Question: I am developing a simple program which shows a cube on the screen with lighting. I am using OpenGL ES 2.0 on an Android device. But only the bottom surface of the cube is non-transparent. Other surfaces look transparent (i think it is because of lighting. when i stop using lighting it looks like all the surfaces are non-transparent) so that you can see the surface behind it.
Here are my cube's vertices:
'''
static float vertexs[] = { // in counterclockwise order:
// front
-0.5f, -0.5f, 0.5f,
0.5f, -0.5f, 0.5f,
-0.5f, 0.5f, 0.5f,
0.5f, 0.5f, 0.5f,
// back
-0.5f, -0.5f, -0.5f,
0.5f, -0.5f, -0.5f,
-0.5f, 0.5f, -0.5f,
0.5f, 0.5f, -0.5f,
// left
-0.5f, -0.5f, 0.5f,
-0.5f, -0.5f, -0.5f,
-0.5f, 0.5f, 0.5f,
-0.5f, 0.5f, -0.5f,
// right
0.5f, -0.5f, 0.5f,
0.5f, -0.5f, -0.5f,
0.5f, 0.5f, 0.5f,
0.5f, 0.5f, -0.5f,
// up
-0.5f, 0.5f, 0.5f,
0.5f, 0.5f, 0.5f,
-0.5f, 0.5f, -0.5f,
0.5f, 0.5f, -0.5f,
// bottom
-0.5f, -0.5f, 0.5f,
0.5f, -0.5f, 0.5f,
-0.5f, -0.5f, -0.5f,
0.5f, -0.5f, -0.5f
};
'''
and here are the normals I am using (is the issue here?):
'''
static float normals[] = {
// front
-1.0f, -1.0f, 1.0f,
1.0f, -1.0f, 1.0f,
-1.0f, 1.0f, 1.0f,
1.0f, 1.0f, 1.0f,
// back
-1.0f, -1.0f, -1.0f,
1.0f, -1.0f, -1.0f,
-1.0f, 1.0f, -1.0f,
1.0f, 1.0f, -1.0f,
// left
-1.0f, -1.0f, 1.0f,
-1.0f, -1.0f, -1.0f,
-1.0f, 1.0f, 1.0f,
-1.0f, 1.0f, -1.0f,
// right
1.0f, -1.0f, 1.0f,
1.0f, -1.0f, -1.0f,
1.0f, 1.0f, 1.0f,
1.0f, 1.0f, -1.0f,
// up
-1.0f, 1.0f, 1.0f,
1.0f, 1.0f, 1.0f,
-1.0f, 1.0f, -1.0f,
1.0f, 1.0f, -1.0f,
// bottom
-1.0f, -1.0f, 1.0f,
1.0f, -1.0f, 1.0f,
-1.0f, -1.0f, -1.0f,
1.0f, -1.0f, -1.0f
};
'''
and the shaders are below:
'''
private final String vertexShaderCode =
// Light
"uniform vec4 u_LightAmbient;
" +
"uniform vec4 u_LightDiffuse;
" +
"uniform vec4 u_LightSpecular;
" +
"uniform vec4 u_LightPos;
" +
//Material
"uniform vec4 u_MaterialAmbient;
" +
"uniform vec4 u_MaterialDiffuse;
" +
"uniform vec4 u_MaterialSpecular;
" +
"uniform float u_MaterialShininess;
" +
// Matrices
"uniform mat4 u_ModelViewMatrix;
" +
"uniform mat4 u_ProjectionMatrix;
" +
"uniform mat4 u_NormalMatrix;
" +
// vertecies
"attribute vec4 a_Position;
" +
"attribute vec3 a_Normal;
" +
"varying vec4 v_Color;
" +
"void main() {
" +
"vec4 ambient = u_LightAmbient * u_MaterialAmbient;
" +
"vec3 P = vec3(u_ModelViewMatrix * a_Position);
" +
"vec3 L = normalize(vec3(u_LightPos) - P);
" +
"vec3 N = normalize(mat3(u_NormalMatrix) * a_Normal);
" +
"vec4 diffuseP = vec4(max(dot(L, N), 0.0));
" +
"vec4 diffuse = diffuseP * u_LightDiffuse * u_MaterialDiffuse;
" +
"vec3 S = normalize(L + vec3(0.0, 0.0, 1.0));
" +
"float specularP = pow(max(dot(N,S), 0.0), u_MaterialShininess);
" +
"vec4 specular = specularP * u_LightSpecular * u_MaterialSpecular;
" +
//hyouji sareru iro
"v_Color = ambient + specular + diffuse;
" +
//position
"gl_Position = u_ProjectionMatrix * u_ModelViewMatrix * a_Position;
" +
"}
";
private final String fragmentShaderCode =
"precision mediump float;
" +
"varying vec4 v_Color;
" +
"void main() {
" +
"gl_FragColor = v_Color;
" +
"}
";
'''
and the drawing function is below:
'''
public Cube() {
// initialize vertex byte buffer for shape coordinates
ByteBuffer bb = ByteBuffer.allocateDirect(vertexs.length * 4);
ByteBuffer nb = ByteBuffer.allocateDirect(normals.length * 4);
// use the device hardware's native byte order
bb.order(ByteOrder.nativeOrder());
nb.order(ByteOrder.nativeOrder());
// create a floating point buffer from the ByteBuffer
vertexBuffer = bb.asFloatBuffer();
normalBuffer = nb.asFloatBuffer();
// add the coordinates to the FloatBuffer
vertexBuffer.put(vertexs);
float div = (float)Math.sqrt(3);
for(int i = 0; i < normals.length; i++){
normals[i] /= div;
}
normalBuffer.put(normals);
// set the buffer to read the first coordinate
vertexBuffer.position(0);
normalBuffer.position(0);
// prepare shaders and OpenGL program
int vertexShader = MyRenderer.loadShader(GLES20.GL_VERTEX_SHADER, vertexShaderCode);
int fragmentShader = MyRenderer.loadShader(GLES20.GL_FRAGMENT_SHADER, fragmentShaderCode);
mProgram = GLES20.glCreateProgram(); // create empty OpenGL Program
GLES20.glAttachShader(mProgram, vertexShader); // add the vertex shader to program
GLES20.glAttachShader(mProgram, fragmentShader); // add the fragment shader to program
GLES20.glLinkProgram(mProgram); // create OpenGL program executables
}
public void draw(float[] mvMatrix, float[] pMatrix) {
// Add program to OpenGL environment
GLES20.glUseProgram(mProgram);
// get handle to vertex shader's aPosition member
positionHandle = GLES20.glGetAttribLocation(mProgram, "a_Position");
normalHandle = GLES20.glGetAttribLocation(mProgram, "a_Normal");
GLES20.glEnableVertexAttribArray(positionHandle);
GLES20.glVertexAttribPointer(positionHandle, COORDS_PER_VERTEX, GLES20.GL_FLOAT, false, vertexStride, vertexBuffer);
GLES20.glEnableVertexAttribArray(normalHandle);
GLES20.glVertexAttribPointer(normalHandle, COORDS_PER_VERTEX, GLES20.GL_FLOAT, false, vertexStride, normalBuffer);
modelViewMatrixHandle = GLES20.glGetUniformLocation(mProgram, "u_ModelViewMatrix");
GLES20.glUniformMatrix4fv(modelViewMatrixHandle, 1, false, mvMatrix, 0);
projectionMatrixHandle = GLES20.glGetUniformLocation(mProgram, "u_ProjectionMatrix");
GLES20.glUniformMatrix4fv(projectionMatrixHandle, 1, false, pMatrix, 0);
normalMatrixHandle = GLES20.glGetUniformLocation(mProgram, "u_NormalMatrix");
float[] tmp = new float[16];
float[] normalMatrix = new float[16];
Matrix.invertM(tmp, 0, mvMatrix, 0);
Matrix.transposeM(normalMatrix, 0, tmp, 0);
GLES20.glUniformMatrix4fv(normalMatrixHandle, 1, false, normalMatrix, 0);
lightAmbientHandle = GLES20.glGetUniformLocation(mProgram, "u_LightAmbient");
GLES20.glUniform4f(lightAmbientHandle, 0.2f, 0.2f, 0.2f, 1.0f);
lightDiffuseHandle = GLES20.glGetUniformLocation(mProgram, "u_LightDiffuse");
GLES20.glUniform4f(lightDiffuseHandle, 0.5f, 0.5f, 0.5f, 1.0f);
lightSpecularHandle = GLES20.glGetUniformLocation(mProgram, "u_LightSpecular");
GLES20.glUniform4f(lightSpecularHandle, 0.0f, 0.0f, 0.0f, 1.0f);
lightPosHandle = GLES20.glGetUniformLocation(mProgram, "u_LightPos");
materialAmbientHandle = GLES20.glGetUniformLocation(mProgram, "u_MaterialAmbient");
materialDiffuseHandle = GLES20.glGetUniformLocation(mProgram, "u_MaterialDiffuse");
materialSpecularHandle = GLES20.glGetUniformLocation(mProgram, "u_MaterialSpecular");
materialShininessHandle = GLES20.glGetUniformLocation(mProgram, "u_MaterialShininess");
// Front
setMaterial(0.0f, 1.0f, 0.0f, 1.0f);
GLES20.glDrawArrays(GLES20.GL_TRIANGLE_STRIP, 0, 4);
// Back
setMaterial(0.0f, 1.0f, 0.0f, 1.0f);
GLES20.glDrawArrays(GLES20.GL_TRIANGLE_STRIP, 4, 4);
// Left
setMaterial(0.0f, 1.0f, 0.0f, 1.0f);
GLES20.glDrawArrays(GLES20.GL_TRIANGLE_STRIP, 8, 4);
// Right
setMaterial(0.0f, 1.0f, 0.0f, 1.0f);
GLES20.glDrawArrays(GLES20.GL_TRIANGLE_STRIP, 12, 4);
// Top
setMaterial(0.0f, 1.0f, 0.0f, 1.0f);
GLES20.glDrawArrays(GLES20.GL_TRIANGLE_STRIP, 16, 4);
// Bottom
setMaterial(0.0f, 1.0f, 0.0f, 1.0f);
GLES20.glDrawArrays(GLES20.GL_TRIANGLE_STRIP, 20, 4);
// Disable vertex array
GLES20.glDisableVertexAttribArray(positionHandle);
}
private void setMaterial(float r, float g, float b, float a){
GLES20.glUniform4f(materialAmbientHandle, r, g, b, a);
GLES20.glUniform4f(materialDiffuseHandle, r, g, b, a);
GLES20.glUniform4f(materialSpecularHandle, r, g, b, a);
GLES20.glUniform4f(materialShininessHandle, r, g, b, a);
}
}
'''
The result image is below

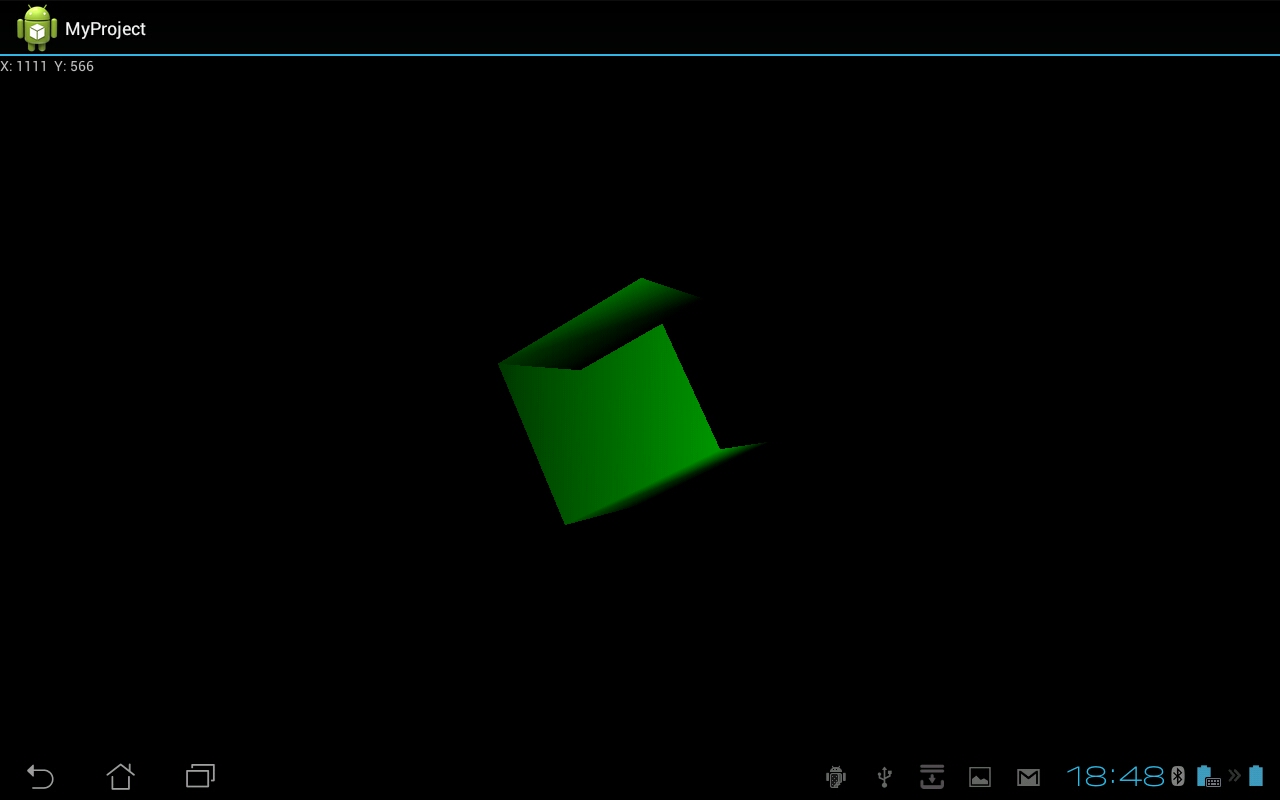
Answer: Now that you posted your picture it doesn't look like the alpha value.
It looks much more like the .So you certainly made the wrong order for the Vertices.
Do you know about Culling?
Please, try this:
'''
GLES20.glDisable(GLES20.GL_CULL_FACE);
'''
Does it look better than?
I think the problem is,that your faces are drawn "backside" and Culling is a mechanism to avoid drawing faces when they are "not seen" so if they are in the wrong order, GL doesn't render them.
It is probably not the best explainations on the net but take a look here:
<URL>
The "order" of the vertices of your face is important. If you made them clockwise or counter clockwise determines whether OpenGL thinkgs it is rendering a back side or the front. ()

If your Shader thinks it is rendering the rear side, this face is simply skipped to safe rendering ressources you normaly don't need. So you can see through the cube.
Your solutions are
1. To Disable backFaceCulling So every face is rendered - even though that makes everything slower.
2. To reverse TheCulling algorighm with glFrontFace(GLenum mode) (you can set if Gl is supposed to render front faces or back faces). But this leads to the same problem perhaps if you have front and back side faces in your cube so the best solution is:
3. Check the order of your vertices per face.As seen roughly on the website I mentioned, the order of vertices needs to be the same. So check them and fix the order.
I think the last one makes the most work but is the most promising. But if you are not sure this may be the problem, try disabling the BackfaceCulling first. If everything seems to be fine, you can still fix it.
I hope that helped.
Well,
by saying
'''
gl_FragColor = v_Color;
'''
in the Fragment Shader and defining earlier in the Vertex Shader:
'''
v_Color = ambient + specular + diffuse;
'''
That means, you give your Fragment/Pixel the Values of your light. Including the Alpha Value.
So when you are making some calculations with it like
'''
vec4 diffuseP = vec4(max(dot(L, N), 0.0));
'''
This factor may become less than 1.0 (the Dot-Product of your vectors)
And since you multiply this after with your light at all, every value may become less than 1.0
In the end your Alpha Value of the light -> the color has become a value between 1.0 and 0.0 like the light reflection itself.
This may cause the transparency.
So if you'd try something like:
'''
gl_FragColor = v_Color.xyz, 1.0;
'''
or the alpha value of a later texture, everything will be fine.